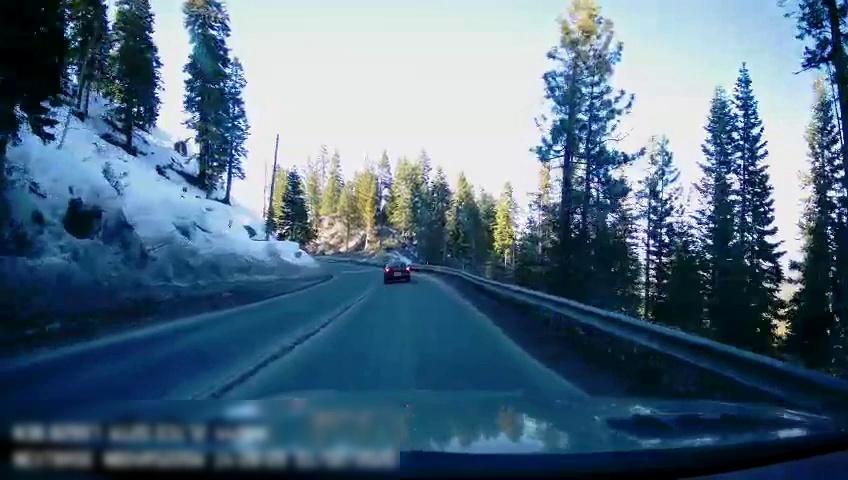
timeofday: Day
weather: Sunny
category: Drivable Space
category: Vehicles | Car
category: Lanes | Opposite Lane
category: Lanes | Opposite Lane
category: Lanes | Current Lane